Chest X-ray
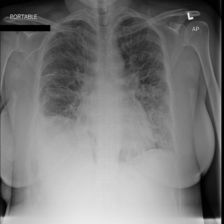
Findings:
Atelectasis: negative
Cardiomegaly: negative
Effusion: positive
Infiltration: negative
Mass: negative
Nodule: negative
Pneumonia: negative
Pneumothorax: negative
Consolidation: negative
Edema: negative
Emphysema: negative
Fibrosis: negative
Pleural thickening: negative
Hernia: negative